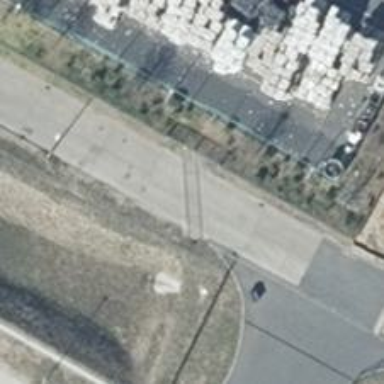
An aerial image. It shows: Abandoned railway yard.